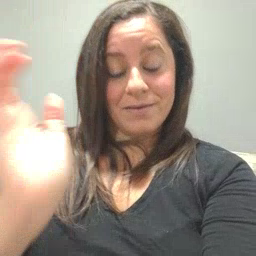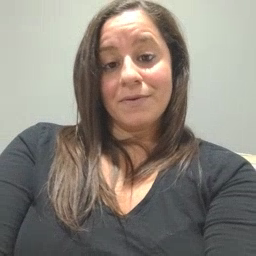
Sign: lion